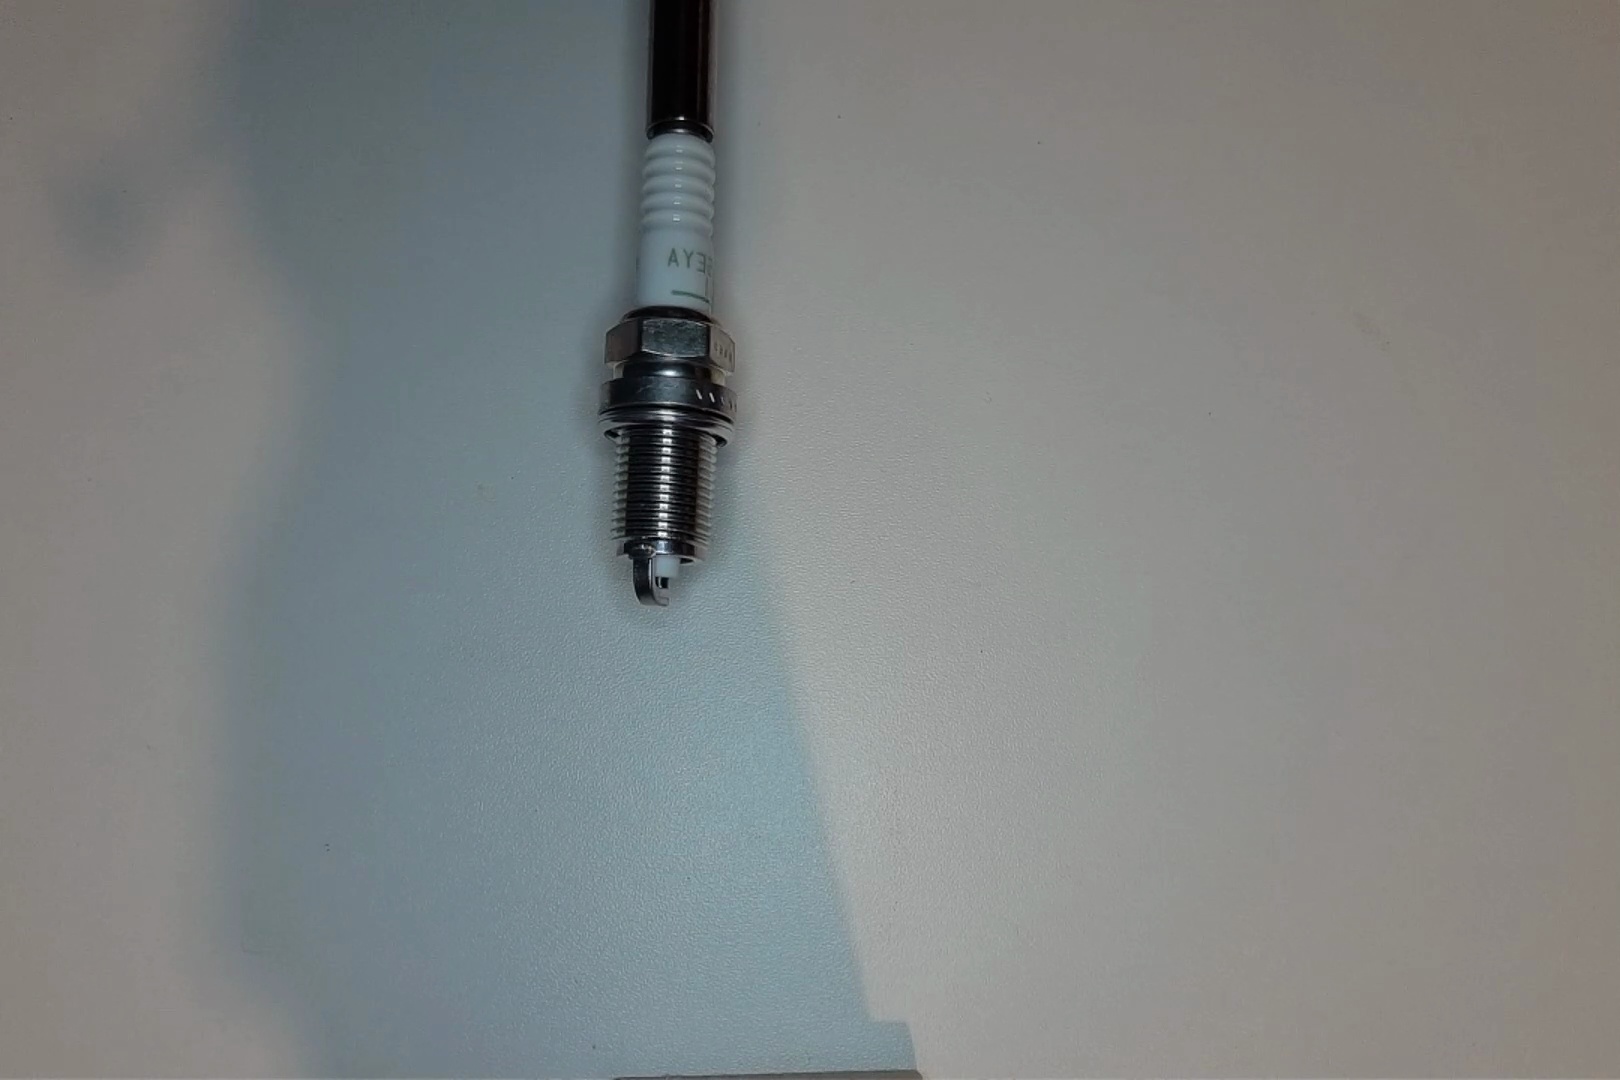
Label: no anomaly